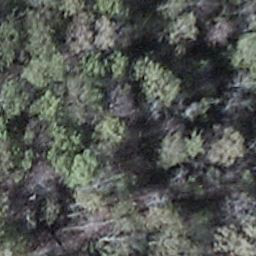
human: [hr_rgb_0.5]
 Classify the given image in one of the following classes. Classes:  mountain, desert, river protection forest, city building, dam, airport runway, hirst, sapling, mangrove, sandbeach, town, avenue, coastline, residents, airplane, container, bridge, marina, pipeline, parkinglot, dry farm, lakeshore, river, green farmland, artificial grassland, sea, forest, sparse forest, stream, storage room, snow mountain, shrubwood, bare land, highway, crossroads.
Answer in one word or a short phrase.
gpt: shrubwood